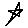
Label: star